Question: I have the most simple little Ionic App that works as expected when run in the browser using 'ionic serve'.
However, when the app is run in Ionic View (<URL>, the routing appears to be failing (the 'index.html' is loaded, but nothing within '<div ui-view=""></div>' is loaded. This is done using 'ionic upload'.
My simple 'index.html' looks like:
'''
<body ng-app="app">
my app!
<div ui-view=""></div>
</body>
'''
My 'app.js' contains:
'''
angular
.module("app", [
"ionic",
"ngCordova",
"ui.router"
])
.config(function ($stateProvider, $urlRouterProvider) {
$stateProvider.state("splash", {
url: "/splash",
templateUrl: "components/splash/splash.html",
controller: "SplashController"
}).state("login", {
url: "/login",
templateUrl: "components/login/login.html",
controller: "LoginController"
});
$urlRouterProvider.otherwise("/splash");
});
'''
I have a 'SplashController' that has:
'''
var SplashController = (function () {
function SplashController($scope) {
this.test = null;
this.scope = null;
$scope.vm = this;
this.scope = $scope;
this.test = "Hello world!";
}
SplashController.$inject = ["$scope"];
return SplashController;
})();
App.SplashController = SplashController;
angular.module("app").controller("SplashController", App.SplashController);
'''
And my really boring 'splash.html' is:
'''
<div class="padding">
<h4 class="title dark">splash.html</h4>
<h4 class="title dark">{{ vm.test }}</h4>
</div>
'''
In my browser ('ionic serve') I see:

And on my device ('ionic upload' / Ionic View app) I just see 'my app!'
What am I doing wrong? Is this an issue with the Ionic View app? Has anyone else run into this?
A few other things to note:
- - '<ion-nav-view></ion-nav-view>''ui.router'
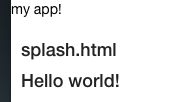
Answer: Well this turned out to be the strangest of issues. After further debugging, I realized that not only was the router not working, but Angular was not working at all ('{{ 1 + 1 }}') displayed literally.
For some reason, the native app did not like my generated JavaScript in a '.tsout' directory. I removed it and placed the same exact file in the same directory as my 'index.html'. I'm sure something else was going on behind the scenes, but re-structuring my project files seemed to solve the problem.
Project structure:
'''
/www
/.tsout
app.js // both .tsout and app.js are created through my gulp-typescript task
/components
/css
/img
/lib
/typings
index.html
'''
HTML 'head':
'''
<head>
<meta charset="utf-8">
<meta name="viewport" content="initial-scale=1, maximum-scale=1, user-scalable=no, width=device-width">
<title></title>
<link href="css/ionic.app.min.css" rel="stylesheet">
<link href="css/style.css" rel="stylesheet">
<script src="lib/ionic/js/ionic.bundle.js"></script>
<script src="lib/ionic/js/ng-cordova.min.js"></script>
<!-- cordova script (this will be a 404 during development) -->
<script src="cordova.js"></script>
<script src=".tsout/app.js"></script>
</head>
'''
My project structure I found success both in the browser and on the device:
'''
/www
/components
/css
/img
/lib
/typings
index.html
app.js // just app.js is created through my gulp-typescript task
'''
The 'script' tag in the 'head' then looks like:
'''
<script src="app.js"></script>
'''
Hope the outcome of this wonkiness can be helpful to someone else!